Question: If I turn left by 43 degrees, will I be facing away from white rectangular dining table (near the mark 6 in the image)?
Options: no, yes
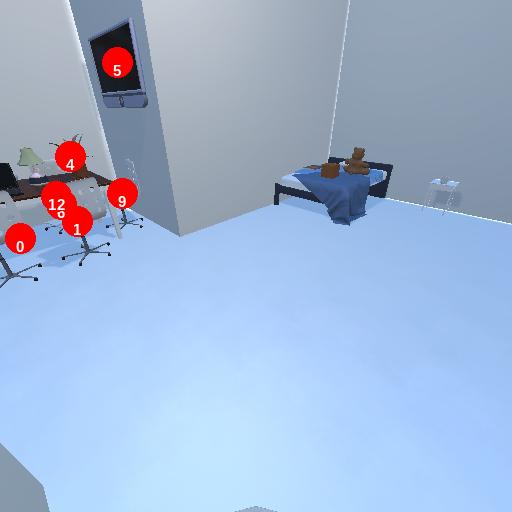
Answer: no